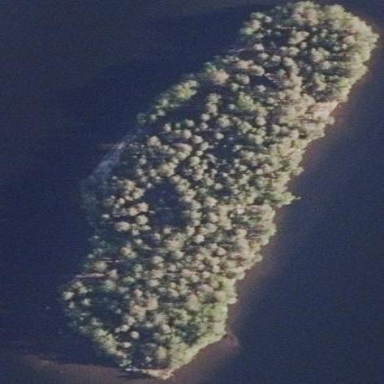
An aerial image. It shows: Islet covered with woodland.